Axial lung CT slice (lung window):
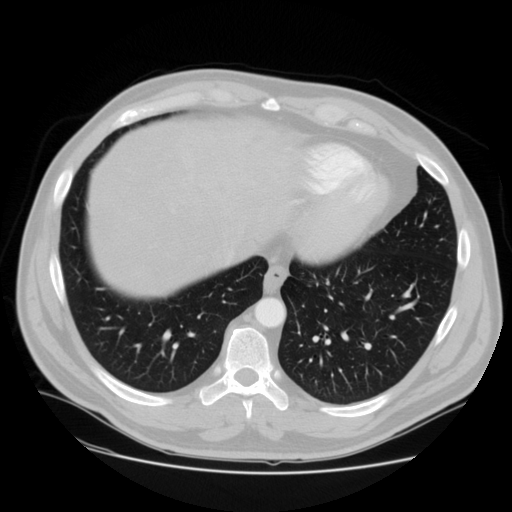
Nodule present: no